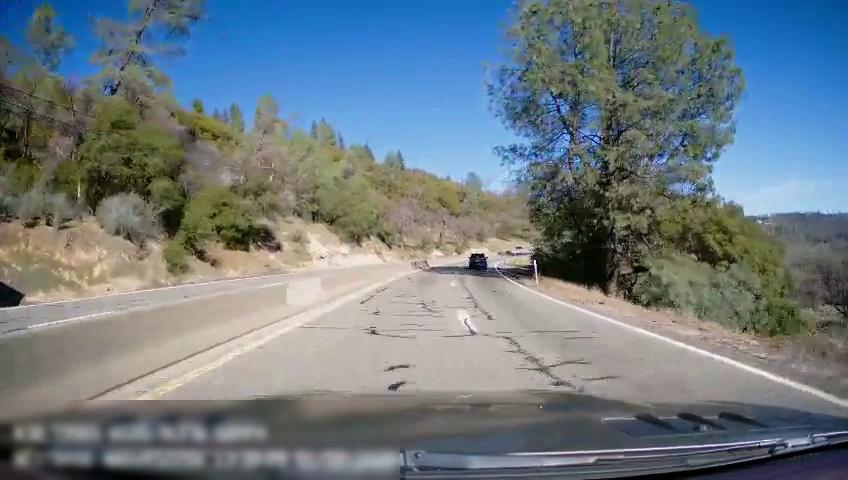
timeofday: Day
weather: Sunny
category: Drivable Space
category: Drivable Space
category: Vehicles | SUV
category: Lanes | Opposite Lane
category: Lanes | Opposite Lane
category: Lanes | Current Lane
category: Lanes | Current Lane
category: Lanes | Alternate Lane